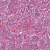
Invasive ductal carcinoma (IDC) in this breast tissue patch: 1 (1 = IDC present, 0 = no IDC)